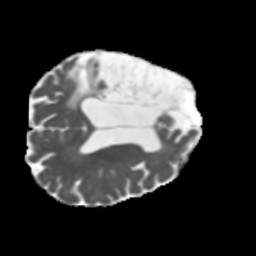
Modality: MD
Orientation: axial
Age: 64
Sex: male
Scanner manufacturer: siemens
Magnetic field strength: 3 T
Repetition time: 5.47 s
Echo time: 0.0854 s